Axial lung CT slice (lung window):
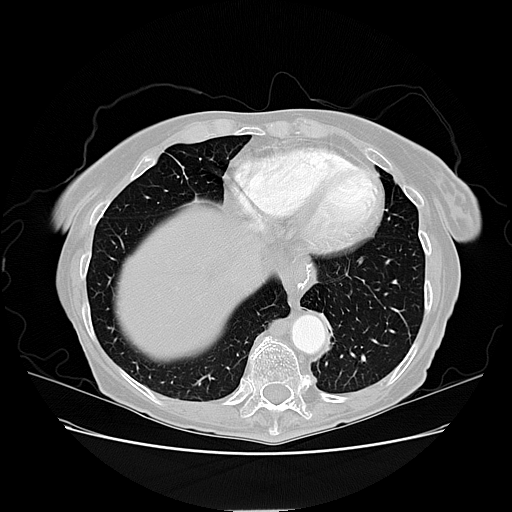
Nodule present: no